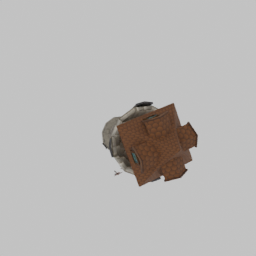
Label: architecture